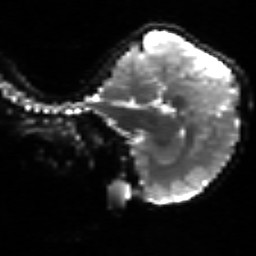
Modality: sbref
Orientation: sagittal
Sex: female
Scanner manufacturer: siemens
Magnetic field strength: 3 T
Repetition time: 5 s
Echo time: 0.071 s